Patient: sex M, age 19
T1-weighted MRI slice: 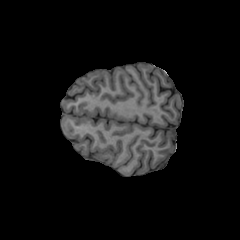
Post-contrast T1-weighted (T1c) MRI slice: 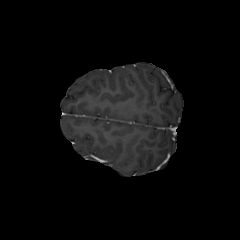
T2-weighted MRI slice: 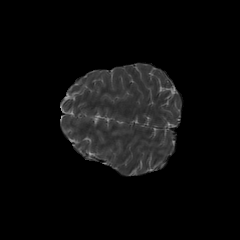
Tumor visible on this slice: no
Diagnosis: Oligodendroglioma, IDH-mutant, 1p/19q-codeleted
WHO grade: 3